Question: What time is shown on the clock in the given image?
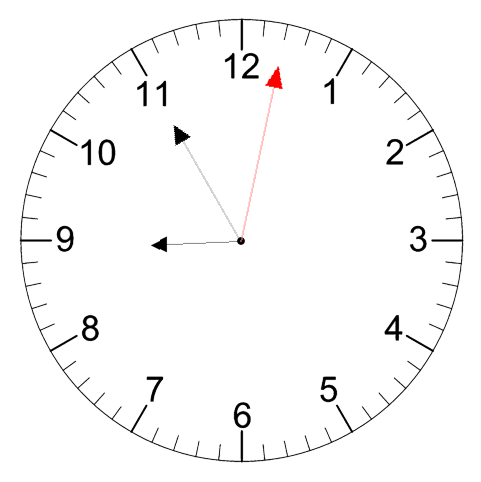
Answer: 08:55:02